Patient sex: M
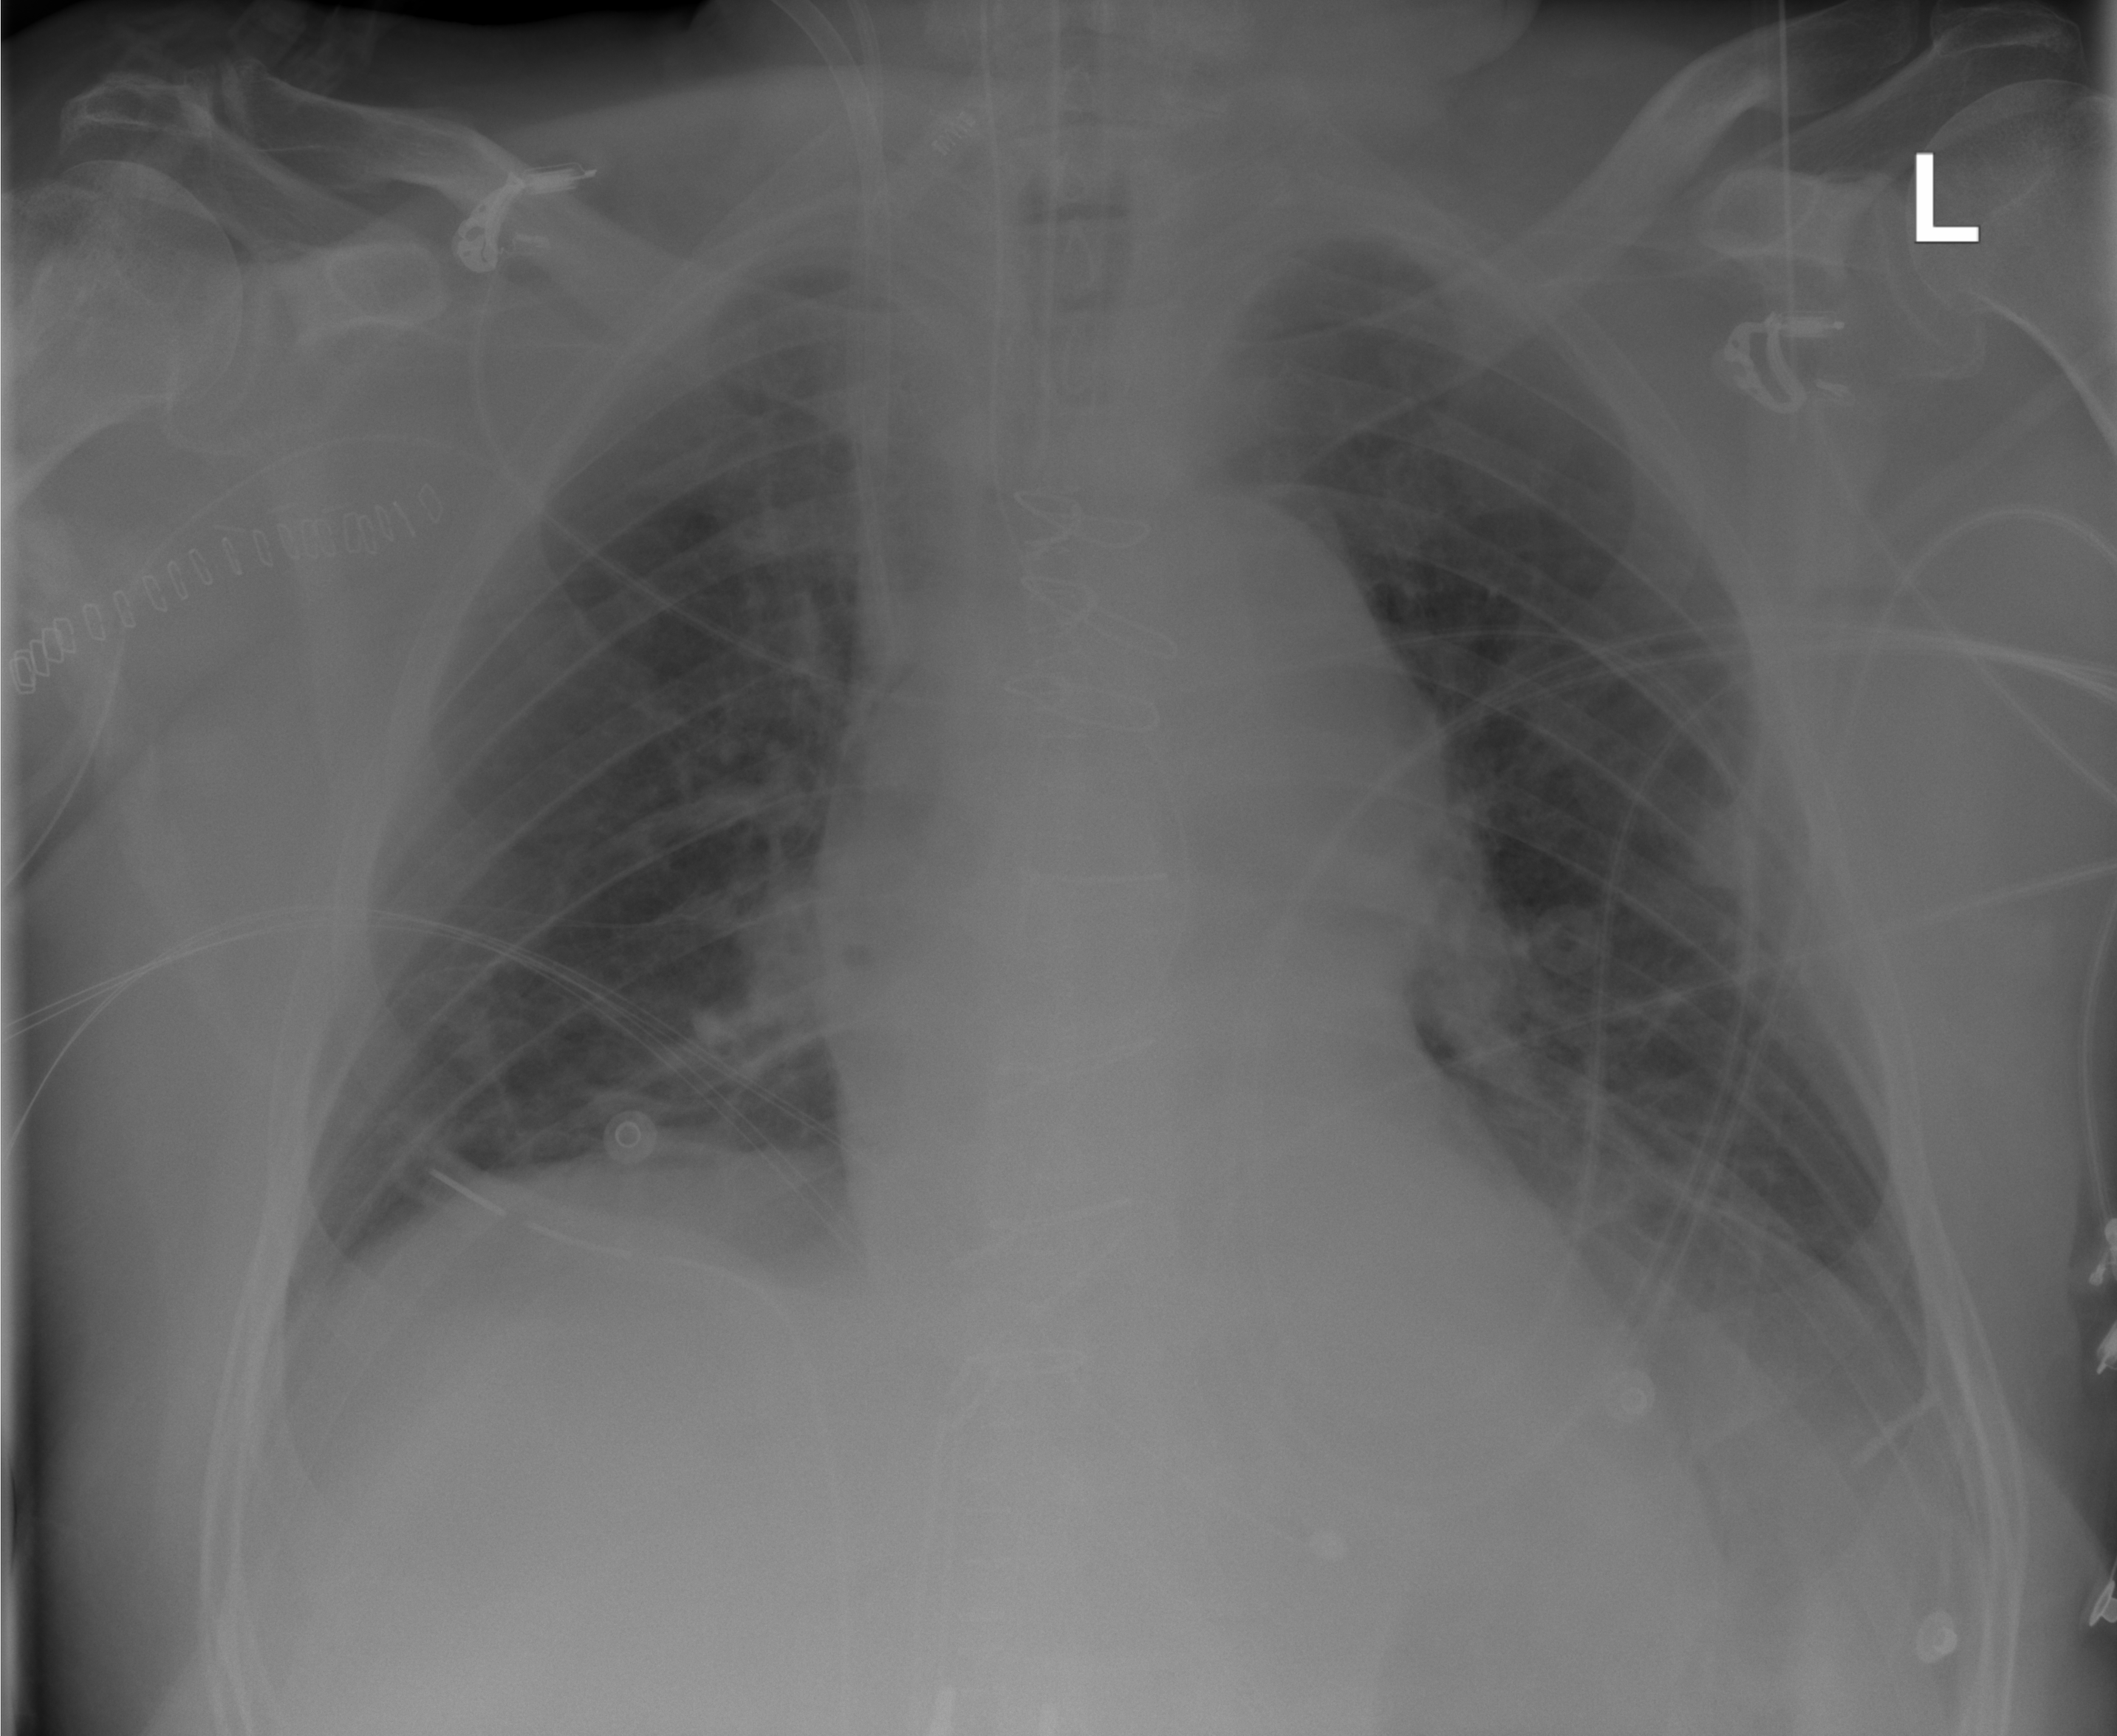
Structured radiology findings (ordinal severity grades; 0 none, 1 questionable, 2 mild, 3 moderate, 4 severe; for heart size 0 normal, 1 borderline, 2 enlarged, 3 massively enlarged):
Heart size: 0
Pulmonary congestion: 0
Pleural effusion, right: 0
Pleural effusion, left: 0
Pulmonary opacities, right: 0
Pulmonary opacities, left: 0
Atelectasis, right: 0
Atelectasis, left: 2